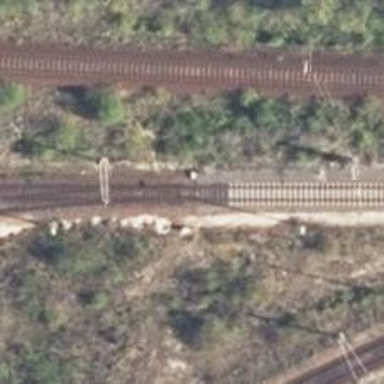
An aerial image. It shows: Railway switch.